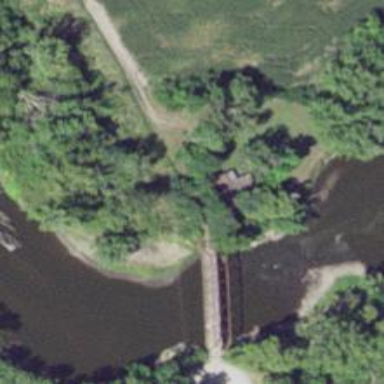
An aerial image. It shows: Footway bridge.